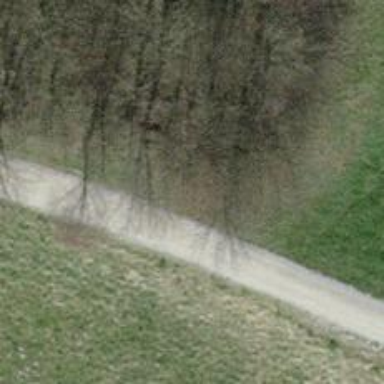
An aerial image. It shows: Brown bench in the vicinity.